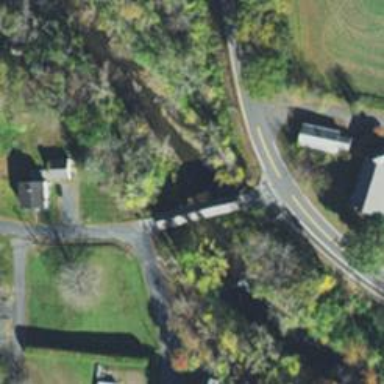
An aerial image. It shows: Covered bridge on residential road.